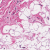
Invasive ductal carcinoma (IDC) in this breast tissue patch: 0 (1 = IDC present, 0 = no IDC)